Aerial crown-view tile of a tropical tree (Barro Colorado Island, Panama), acquired 20240918:
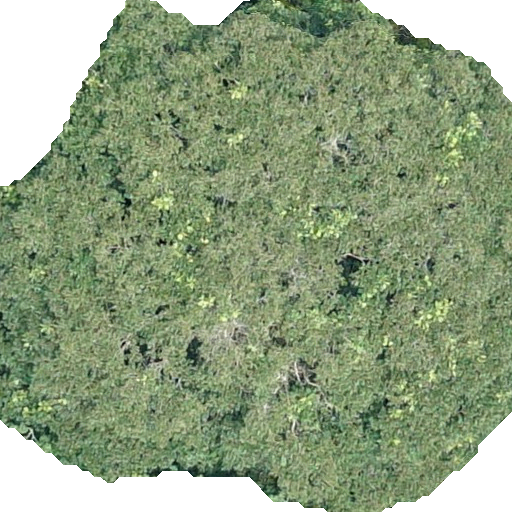
Species: Dipteryx oleifera
GBIF accepted scientific name: Dipteryx oleifera
Crown area: 388.469 m²